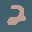
Label: 2